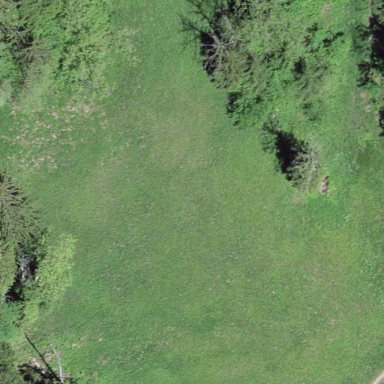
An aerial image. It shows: Open area covered with grass.